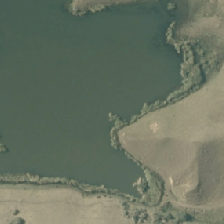
Land cover: lake_pond